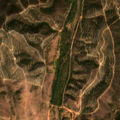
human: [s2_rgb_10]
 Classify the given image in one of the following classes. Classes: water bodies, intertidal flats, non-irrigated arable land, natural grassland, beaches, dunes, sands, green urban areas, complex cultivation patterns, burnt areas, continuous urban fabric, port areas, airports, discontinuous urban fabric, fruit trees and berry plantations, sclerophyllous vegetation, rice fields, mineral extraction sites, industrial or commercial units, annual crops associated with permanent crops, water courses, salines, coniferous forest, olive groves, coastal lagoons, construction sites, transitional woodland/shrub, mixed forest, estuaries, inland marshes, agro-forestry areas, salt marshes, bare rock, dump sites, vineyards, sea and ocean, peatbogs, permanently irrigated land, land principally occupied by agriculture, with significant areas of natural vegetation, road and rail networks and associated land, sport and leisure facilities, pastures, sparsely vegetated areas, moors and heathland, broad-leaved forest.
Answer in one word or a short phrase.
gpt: non-irrigated arable land, transitional woodland/shrub